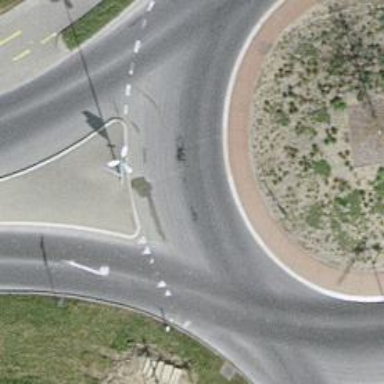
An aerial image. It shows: Secondary road made of asphalt leading to roundabout.